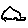
Label: car